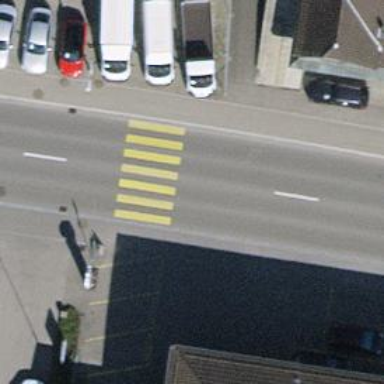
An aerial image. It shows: Uncontrolled crossing on the road.